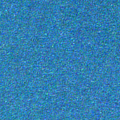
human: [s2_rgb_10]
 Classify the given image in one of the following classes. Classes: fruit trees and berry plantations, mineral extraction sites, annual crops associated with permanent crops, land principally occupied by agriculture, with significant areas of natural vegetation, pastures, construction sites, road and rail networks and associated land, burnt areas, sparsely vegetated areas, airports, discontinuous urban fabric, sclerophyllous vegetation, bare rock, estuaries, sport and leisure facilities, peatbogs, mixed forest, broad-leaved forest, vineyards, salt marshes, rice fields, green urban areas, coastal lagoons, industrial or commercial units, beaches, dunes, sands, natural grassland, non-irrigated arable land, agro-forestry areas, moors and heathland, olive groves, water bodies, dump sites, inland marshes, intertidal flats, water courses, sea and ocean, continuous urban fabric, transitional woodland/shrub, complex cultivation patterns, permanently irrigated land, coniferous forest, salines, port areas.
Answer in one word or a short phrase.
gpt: sea and ocean